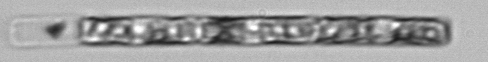
Label: Guinardia_delicatula_TAG_internal_parasite